Question: I'm setting a font in a tab as 0x999999, but it's coming out a green/grey.
Here's my theme code:
'''
import flash.text.Font;
import flash.text.TextFormat;
import flash.utils.getDefinitionByName;
public class Theme
{
[Embed(source = "fonts/Volter__28Goldfish_29.ttf", fontName="Volter (Goldfish)",mimeType="application/x-font", unicodeRange='U+0020-U+007E')]
static private var EmbededVolter:Class;
static private var inited:Boolean;
static public function init():void {
if (inited) return;
try{
Font.registerFont(getDefinitionByName("Volter") as Class);
}catch(e:Error){
Font.registerFont(EmbededVolter);
}
inited = true;
}
static public var fontVolterSize:uint = 9;
static public var textColor:uint = 0x999999
static public var embedFonts:Boolean = false;
static public var defaultTextFormat:TextFormat = new TextFormat("Volter (Goldfish)", fontVolterSize, textColor);
}
'''
The code for setting the tab properties:
'''
public function TabTitle(name:String) {
this.name = name;
this.mouseChildren = false;
this.buttonMode = true;
bg = new Shape();
bg.alpha = 0;
bg.graphics.beginFill(0x2A2A2A);
bg.graphics.drawRect(0, 0, 100, 30);
bg.graphics.endFill();
addChild(bg);
t = new TextField();
t.x = 10;
t.autoSize = TextFieldAutoSize.LEFT;
t.defaultTextFormat = Theme.defaultTextFormat;
t.text = name;
t.y = 7;
bg.width = t.width + 20;
addChild(t);
addEventListener(MouseEvent.MOUSE_OVER, handleOver);
addEventListener(MouseEvent.MOUSE_OUT, handleOver);
}
'''
And the difference in color between the above dynamic set font (top text) and the same font set to 0x999999 in a static text field (bottom):

I don't have any transparent alpha setting on the font, but if I did, the background is a grey shade anyway.
Thanks for taking a look.
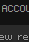
Answer: Since you're embedding the font, you need to tell it to your TextField :
'''
t.embedFonts = true;
'''